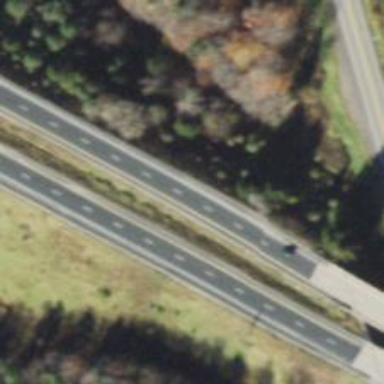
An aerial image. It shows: View of motorway.